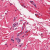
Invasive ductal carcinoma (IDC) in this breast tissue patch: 0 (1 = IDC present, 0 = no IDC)